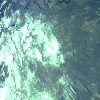
Label: cloud